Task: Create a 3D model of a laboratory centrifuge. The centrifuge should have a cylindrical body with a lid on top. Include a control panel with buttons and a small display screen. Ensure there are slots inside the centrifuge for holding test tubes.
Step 117:
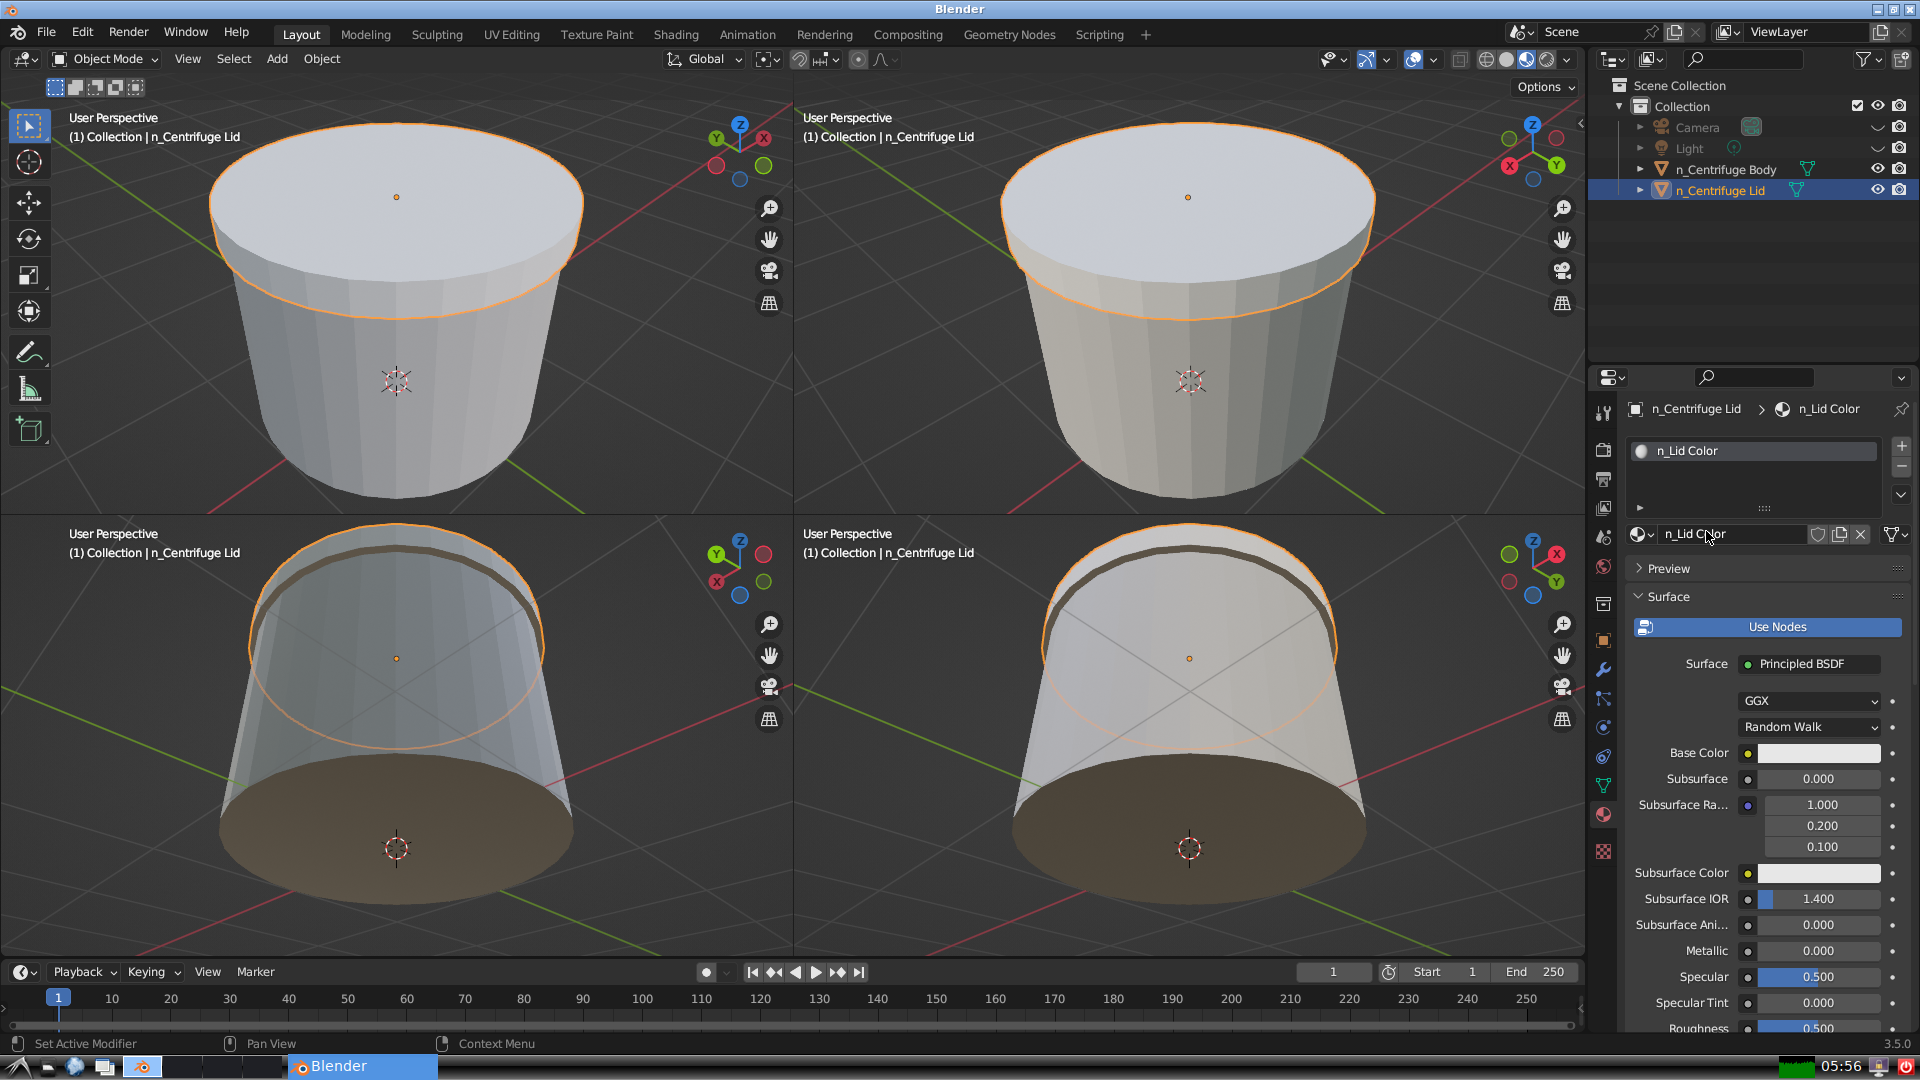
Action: {"mouse_move": [1816, 750]}